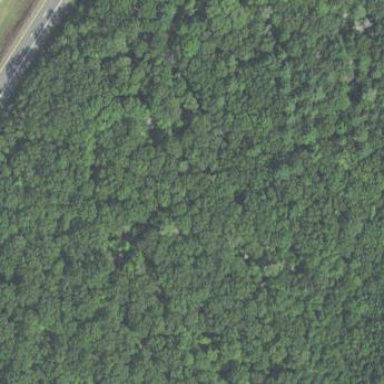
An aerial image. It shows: Mixed woodland with various types of leaves.